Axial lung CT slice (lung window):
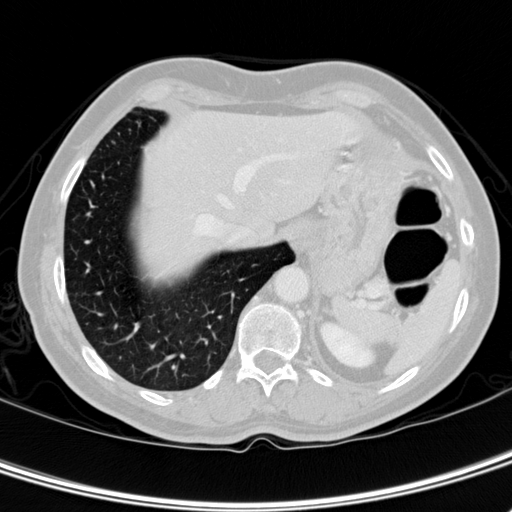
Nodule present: no